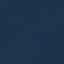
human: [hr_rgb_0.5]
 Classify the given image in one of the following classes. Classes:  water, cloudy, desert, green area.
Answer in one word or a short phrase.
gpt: water